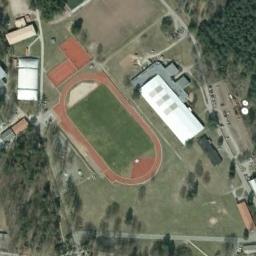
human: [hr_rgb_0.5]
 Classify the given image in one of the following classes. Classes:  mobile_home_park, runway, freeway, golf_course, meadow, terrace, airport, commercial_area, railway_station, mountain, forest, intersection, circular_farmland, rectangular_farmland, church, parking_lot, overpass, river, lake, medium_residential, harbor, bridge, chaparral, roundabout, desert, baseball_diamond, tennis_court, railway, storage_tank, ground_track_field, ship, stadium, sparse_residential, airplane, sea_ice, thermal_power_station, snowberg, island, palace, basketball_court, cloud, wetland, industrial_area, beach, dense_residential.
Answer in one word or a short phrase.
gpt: ground_track_field